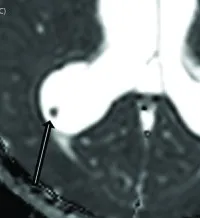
Note the diffusion restriction of the scolex (B, C, arrow).
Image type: radiology (mri)